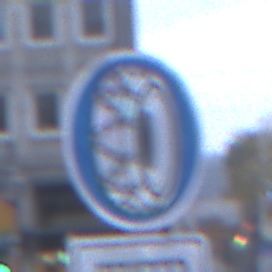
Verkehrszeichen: SchneekettenVorgeschrieben
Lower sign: HinweisDurchSinnbild13
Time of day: SunriseSunset
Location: Outdoor (Urban)
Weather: PartlyCloudy
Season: NotSpecified
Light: Natural